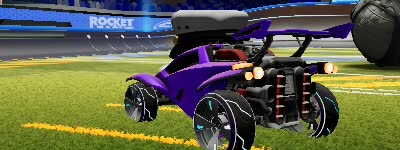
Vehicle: octane